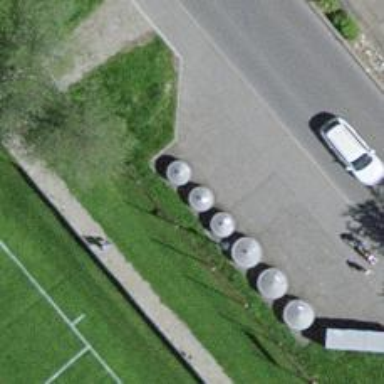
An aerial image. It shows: Recycling facility.